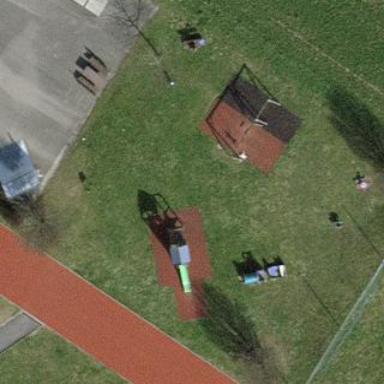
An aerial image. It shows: Playground area for leisure activities on the land.